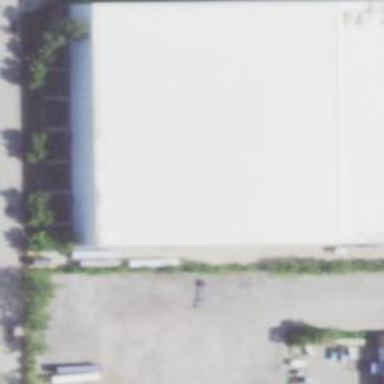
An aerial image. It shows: Industrial building.